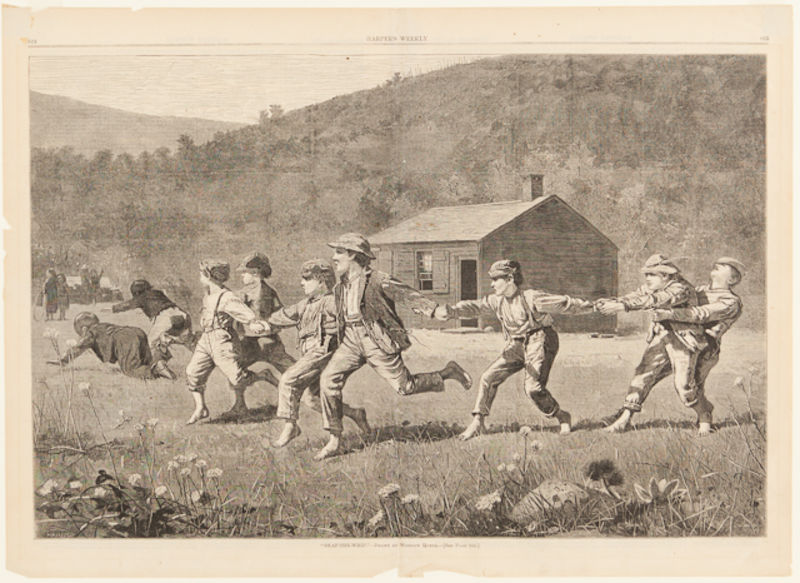
Titel: Snap the Whip
Künstler: Winslow Homer
Standort: Amherst (Massachusetts, USA)
Institution: Mead Art Museum, Amherst College
Schlagwörter: grau, holz, männer, schwarz, weiss, zeichnung, haus, wiese, hütte, wald, laufen, hands, hat, people, figures, old, spielen, flowers, print, tusche, jungs, hand, wood, life, sky, tree, field, hill, house, mountain, mountains, sun, village, forest, grass, drawing, wilderness, hats, monochrome, sketch, pen, fall, falling, children, party, what, pants, school, shoes, engraving, pencil, tollen, cabin, gras, home, timber, west, play, run, work, playing, grab, camp, boys, barn, jungens, woods, countryside, logs, game, chain, running, running away, barefoot, dandelions, fun, pulling, gay, this, sing, pioneer, link, joy, pull, lodge, how, you, children playing, barefot, snap the whip